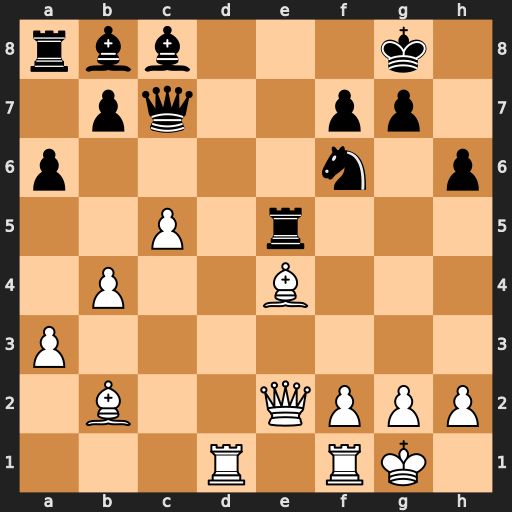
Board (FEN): rbb3k1/1pq2pp1/p4n1p/2P1r3/1P2B3/P7/1B2QPPP/3R1RK1
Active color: w
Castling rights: -
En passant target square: -
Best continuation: Bxe5 Qxe5 Rd8+